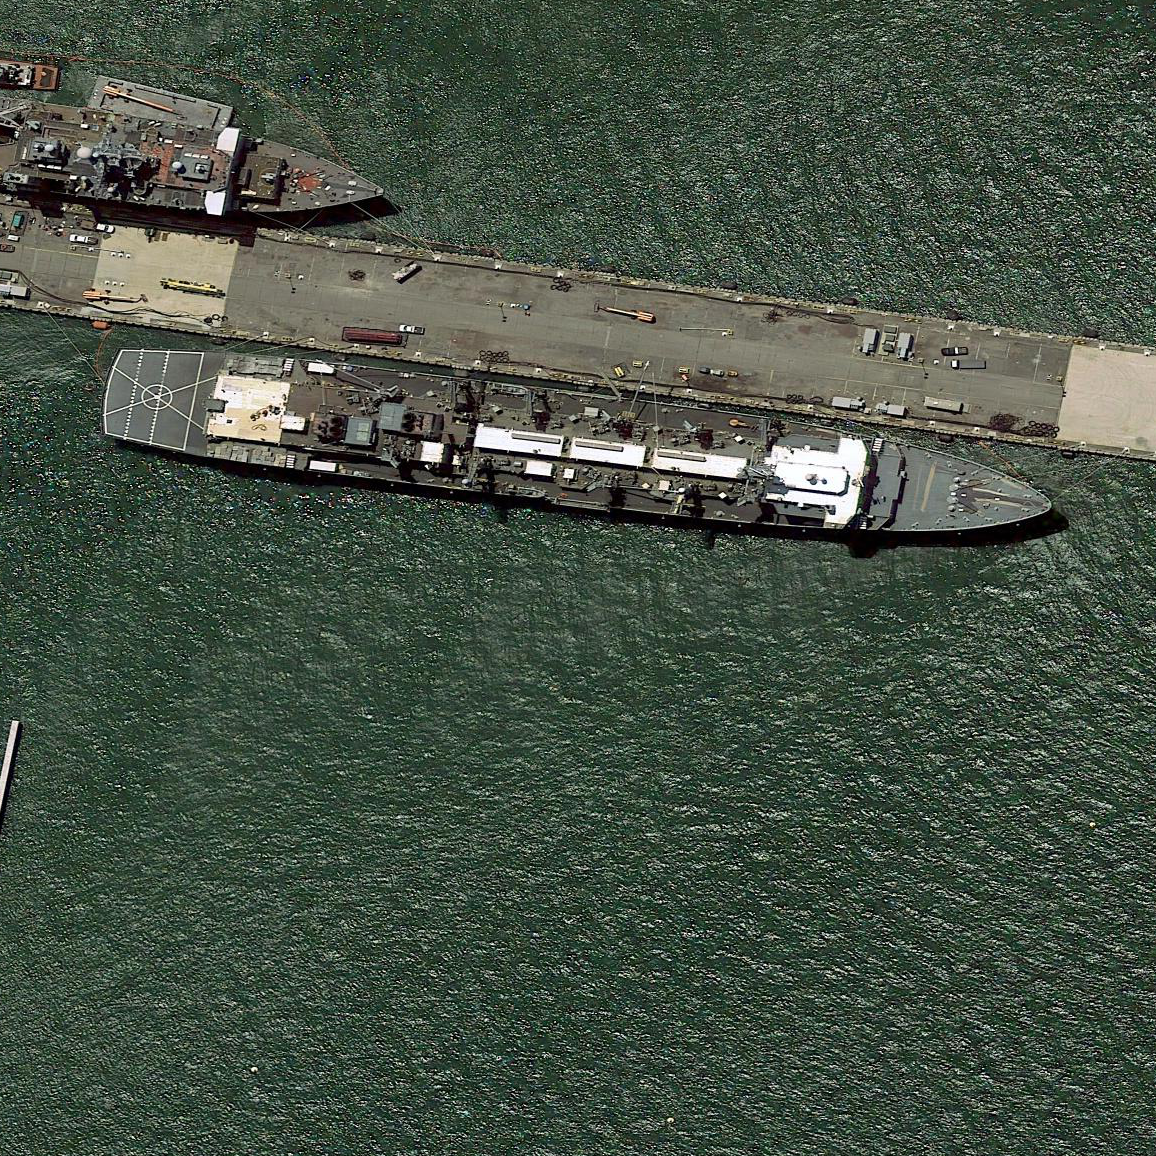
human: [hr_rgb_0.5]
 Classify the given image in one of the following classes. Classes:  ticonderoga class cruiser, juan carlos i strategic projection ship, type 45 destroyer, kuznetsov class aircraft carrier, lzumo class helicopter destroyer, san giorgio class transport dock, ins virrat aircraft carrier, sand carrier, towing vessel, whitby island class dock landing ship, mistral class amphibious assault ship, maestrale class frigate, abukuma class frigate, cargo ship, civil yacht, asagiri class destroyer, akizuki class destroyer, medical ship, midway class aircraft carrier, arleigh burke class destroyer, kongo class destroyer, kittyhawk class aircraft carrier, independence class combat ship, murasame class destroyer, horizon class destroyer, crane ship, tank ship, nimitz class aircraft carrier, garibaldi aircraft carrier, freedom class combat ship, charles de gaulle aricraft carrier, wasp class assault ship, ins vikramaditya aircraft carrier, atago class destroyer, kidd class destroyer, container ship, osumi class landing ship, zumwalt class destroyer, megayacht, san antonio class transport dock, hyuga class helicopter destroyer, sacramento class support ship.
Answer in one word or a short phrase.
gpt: Sacramento class support ship